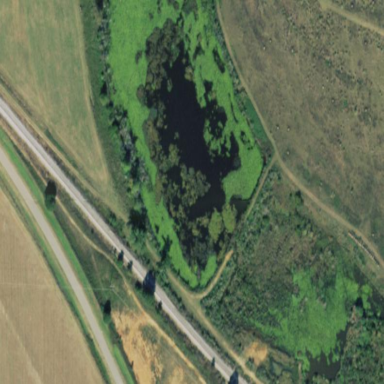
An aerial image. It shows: Bog wetland area.